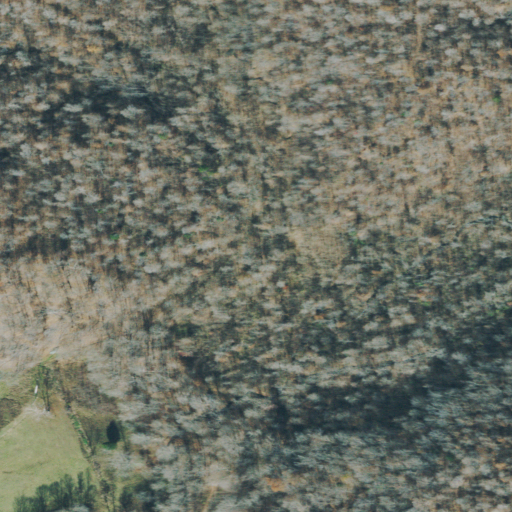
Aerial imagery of valley in Tennessee named Schoolhouse Hollow containing deciduous forest, pasture, woody wetlands, mixed forest, and open development